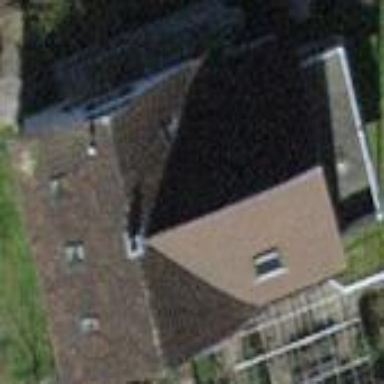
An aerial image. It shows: Building with tiled roof.